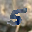
Label: 5